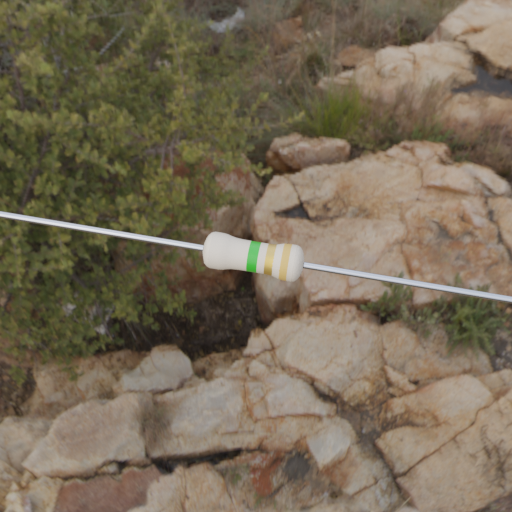
Resistor colour bands (in order): green, gold, gold